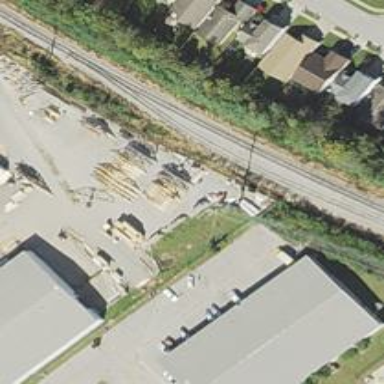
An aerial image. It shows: Railway spur service.